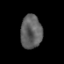
Tissue: prostate
Cell type: Fibroblasts
Senescence score: 0.7338
Nuclear area (px): 705
Mean DAPI intensity: 95.877